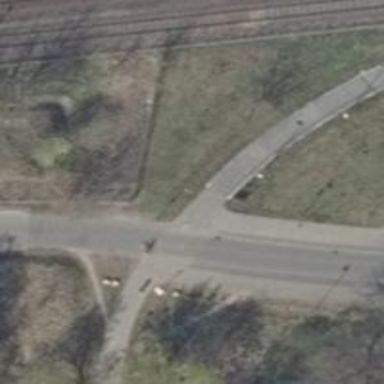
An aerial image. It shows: Unmarked crossing on the road.